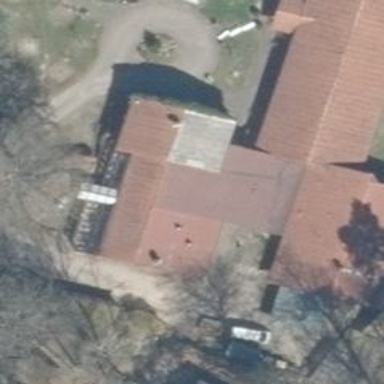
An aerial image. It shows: Restaurant.